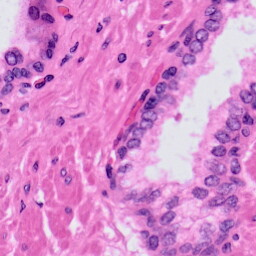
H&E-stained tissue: Prostate